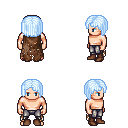
a pixel art fantasy rpg character, male body template, human, light skin, brown tattered cape, metal pants, white cyan pageboy hairstyle, brown shoes, four views (front, back, left, right), 2x2 character sprite sheet, small pixel art, hard edges, no anti-aliasing